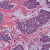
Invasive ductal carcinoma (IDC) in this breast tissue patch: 1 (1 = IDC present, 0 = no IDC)